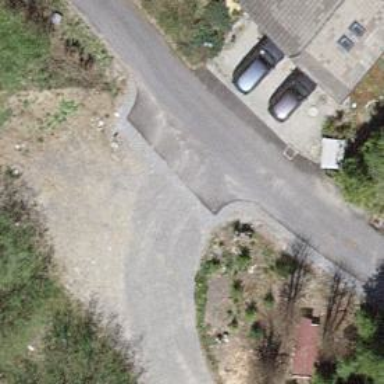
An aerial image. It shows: Unpaved driveway designated as service road.